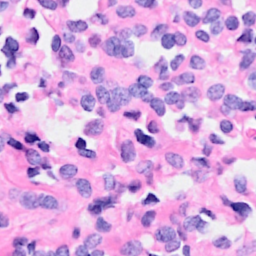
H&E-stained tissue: Breast